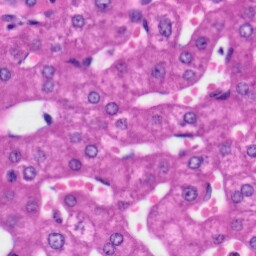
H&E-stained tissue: Liver